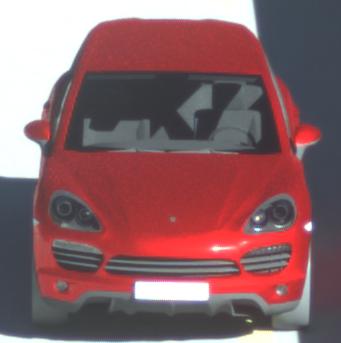
Make: Porsche
Model: Cayenne
Detailed model: Cayenne (958)
Model produced from: 2010/05
Model produced until: 2014/07
Doors: 5
Color: red
Road condition: dry road
Daytime: morning or afternoon
Contrast: high contrast